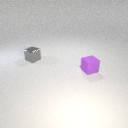
small gray metal cube to the left of small purple rubber cube